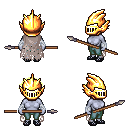
a pixel art fantasy rpg character, female body template, dark elf, purple skin, gray tattered cape, teal pants, gold short bangs hairstyle, gold helm, white cloth bandages, ghillies, spear, four views (front, back, left, right), 2x2 character sprite sheet, small pixel art, hard edges, no anti-aliasing